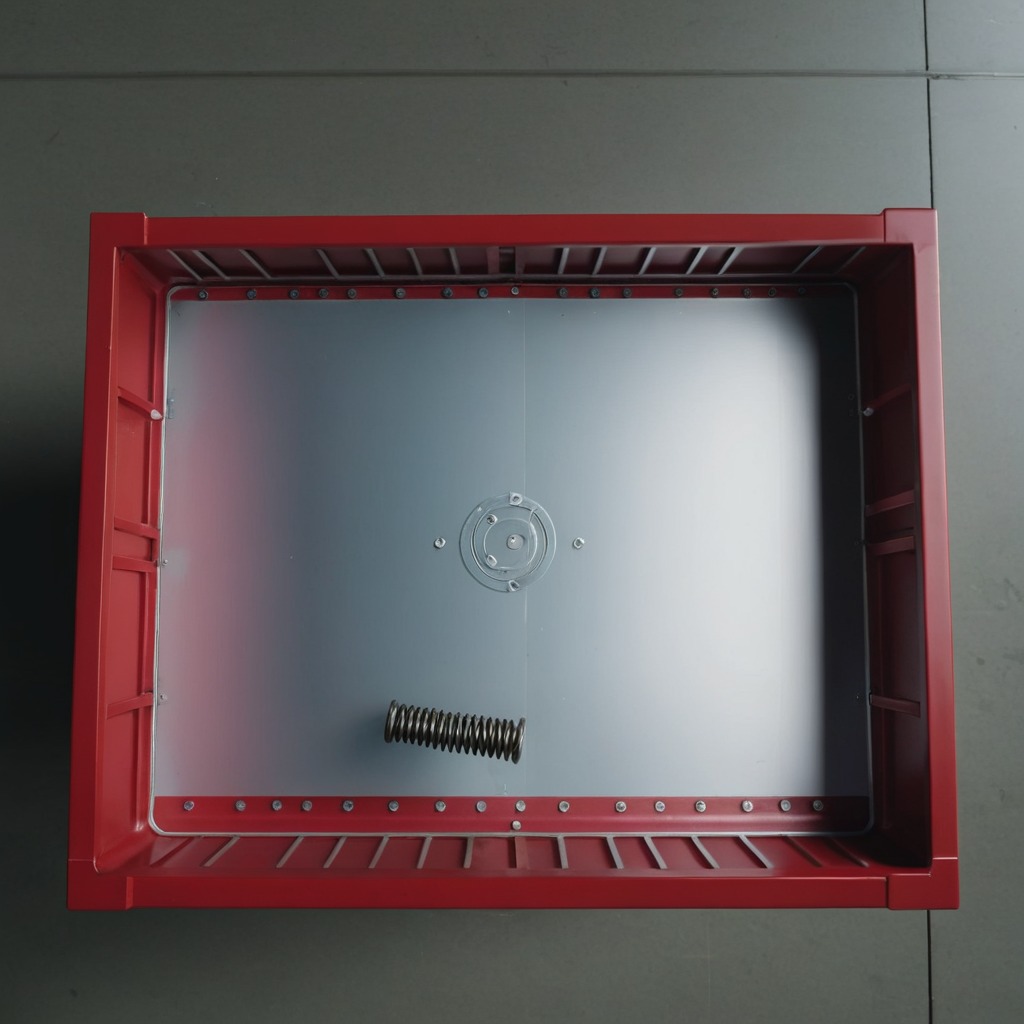
A coiled metal spring is lying on a toolbox surface in an airplane hangar workshop.